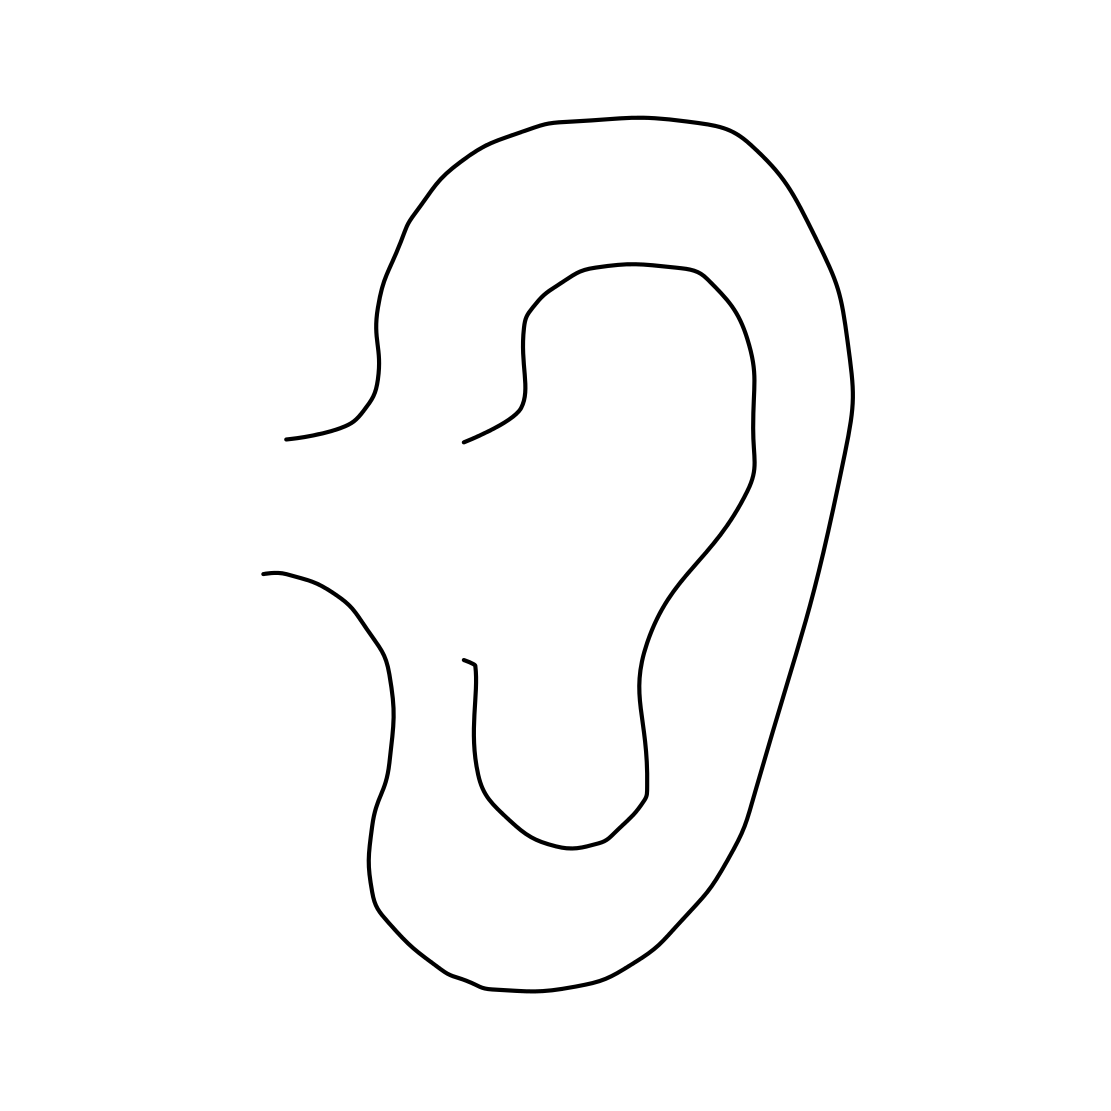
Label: ear